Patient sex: M
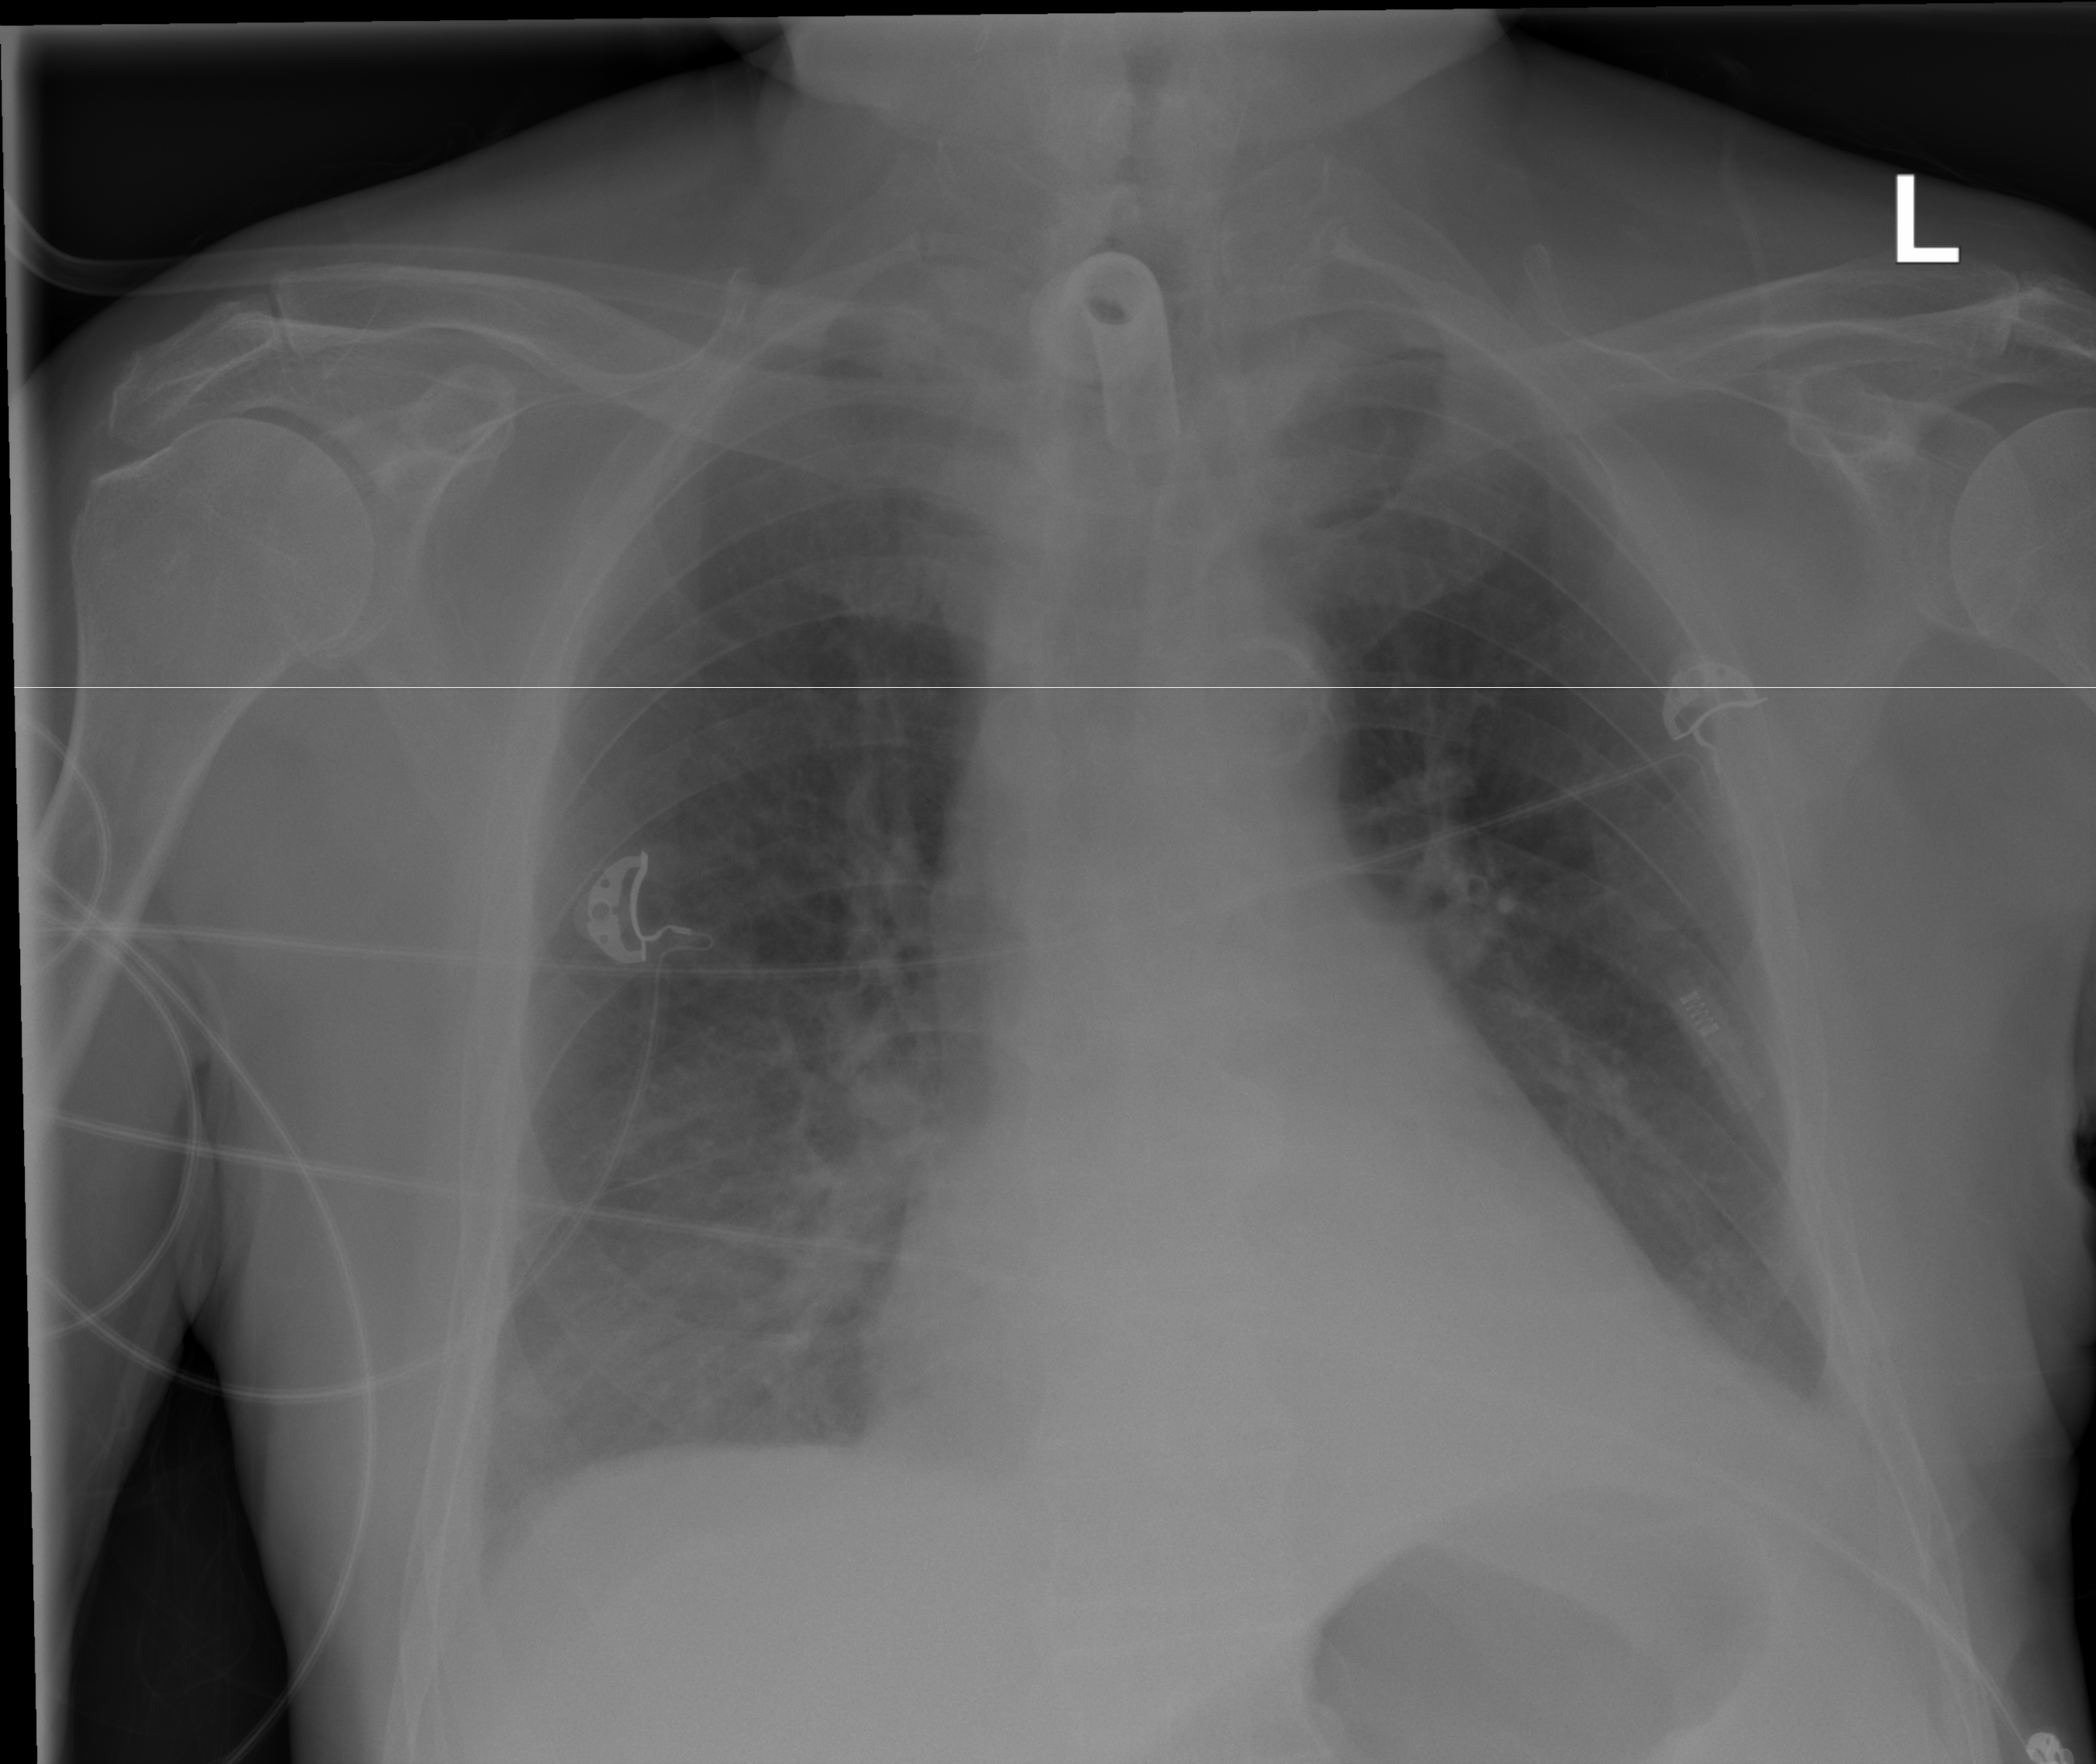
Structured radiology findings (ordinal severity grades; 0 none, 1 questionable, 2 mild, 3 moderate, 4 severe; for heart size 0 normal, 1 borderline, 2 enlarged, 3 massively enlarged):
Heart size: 0
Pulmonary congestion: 0
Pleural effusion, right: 2
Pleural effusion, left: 1
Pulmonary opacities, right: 0
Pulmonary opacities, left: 0
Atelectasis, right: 0
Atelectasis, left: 0